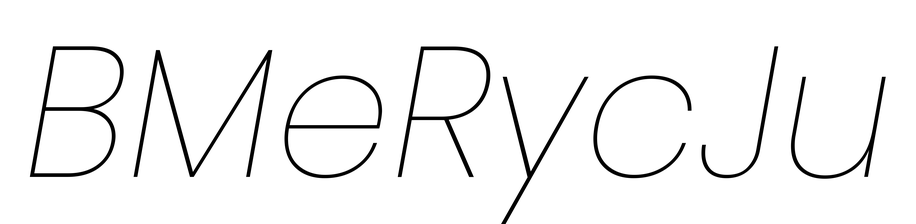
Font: Poppins-ThinItalic